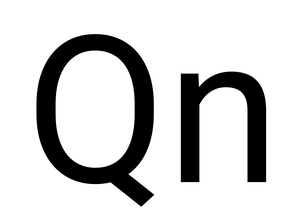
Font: Roboto_Regular